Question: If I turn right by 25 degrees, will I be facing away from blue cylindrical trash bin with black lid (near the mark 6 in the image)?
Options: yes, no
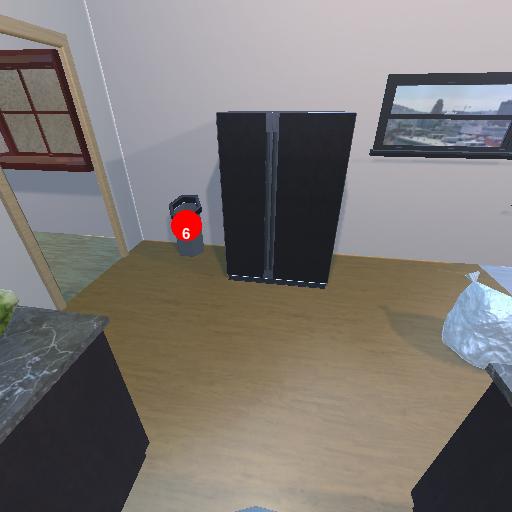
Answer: yes